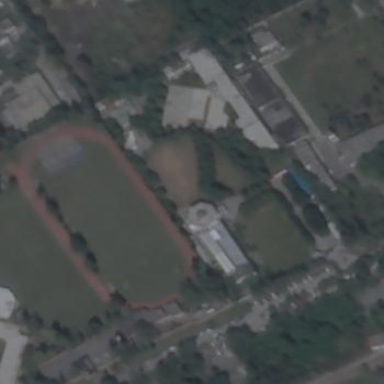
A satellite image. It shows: Educational institution office building.